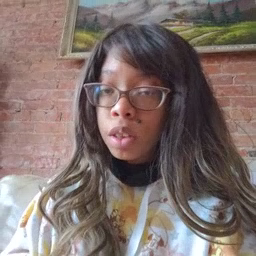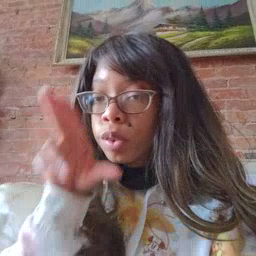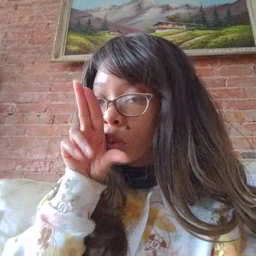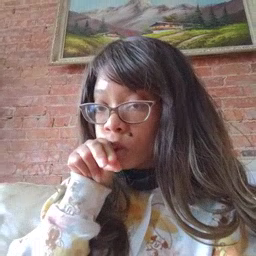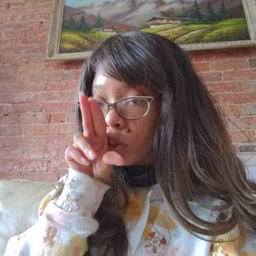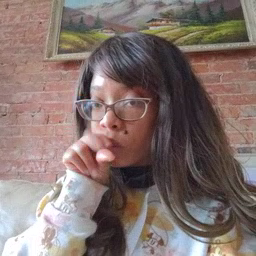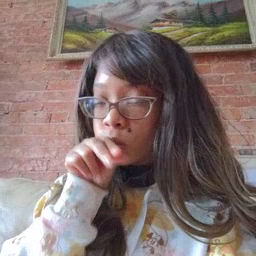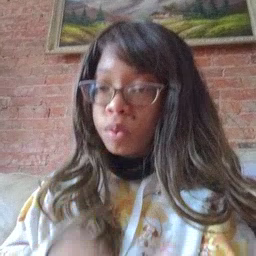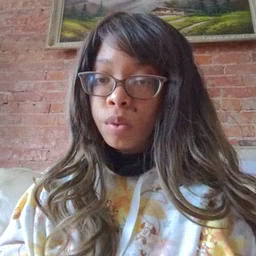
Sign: duck